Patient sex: F
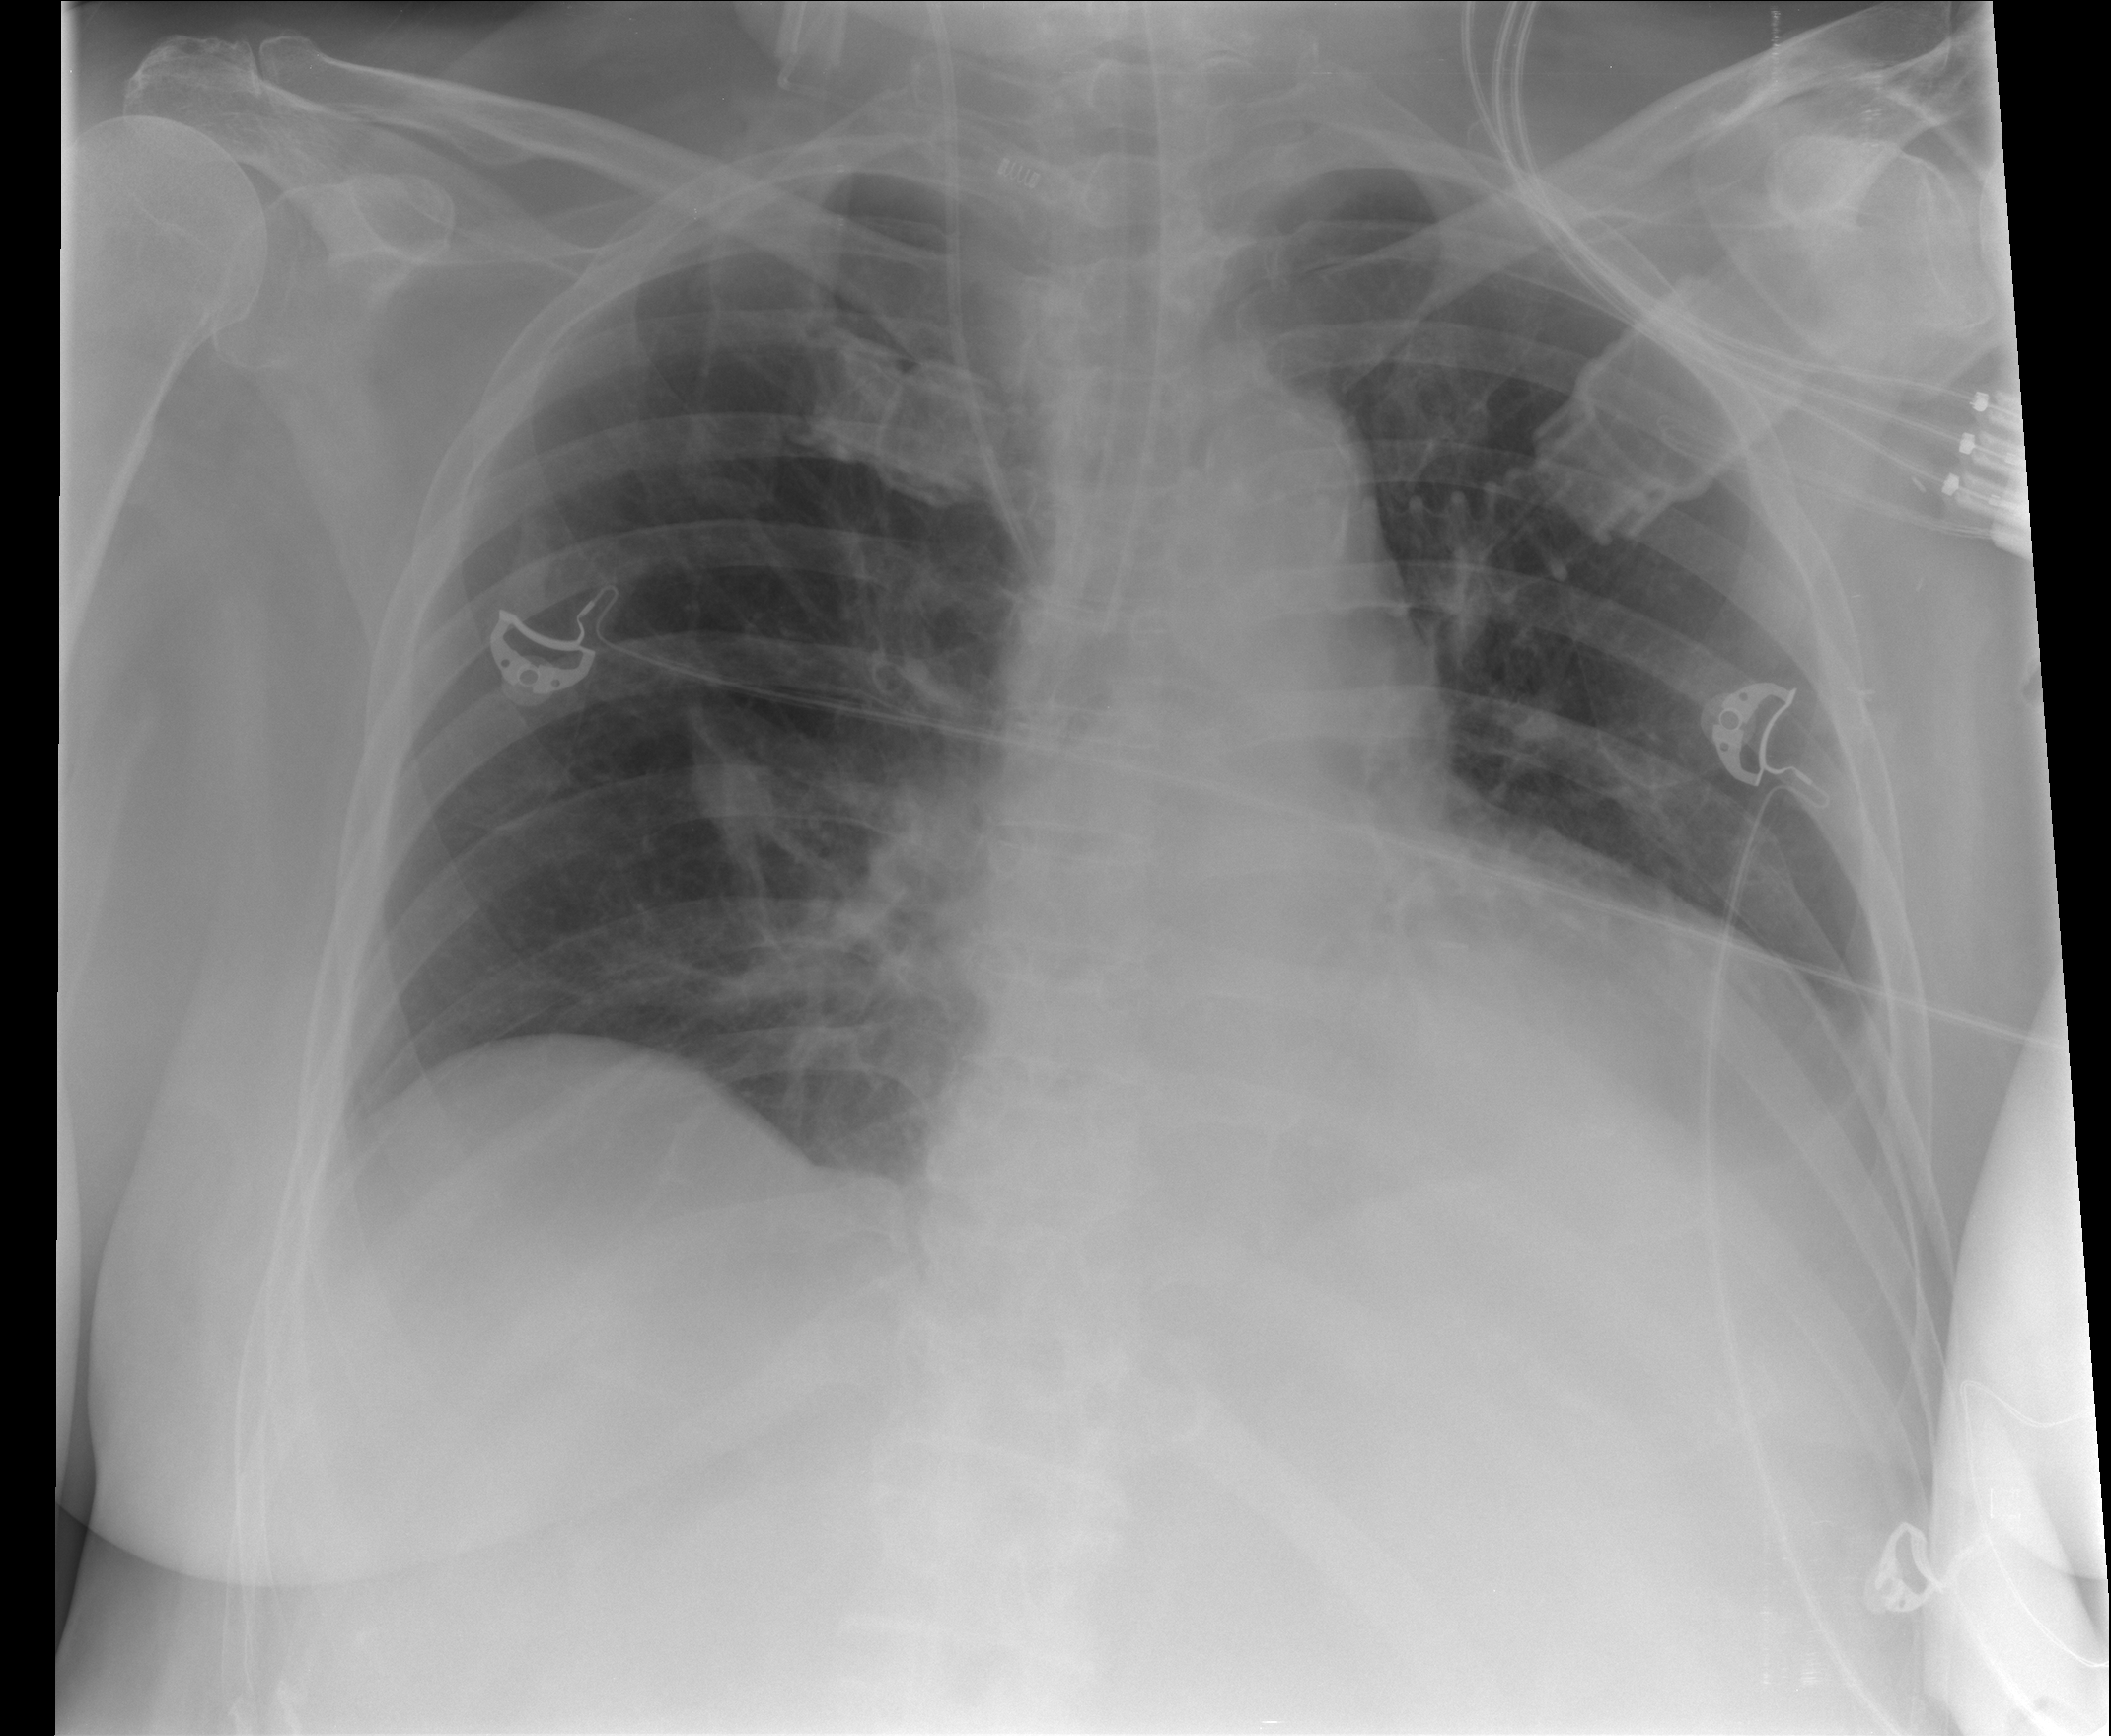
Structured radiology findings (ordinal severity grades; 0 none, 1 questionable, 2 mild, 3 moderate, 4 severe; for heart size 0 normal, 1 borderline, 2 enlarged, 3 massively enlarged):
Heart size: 2
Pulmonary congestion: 1
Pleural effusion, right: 0
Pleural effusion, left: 1
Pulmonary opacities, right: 1
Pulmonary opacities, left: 1
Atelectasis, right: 1
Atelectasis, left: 2